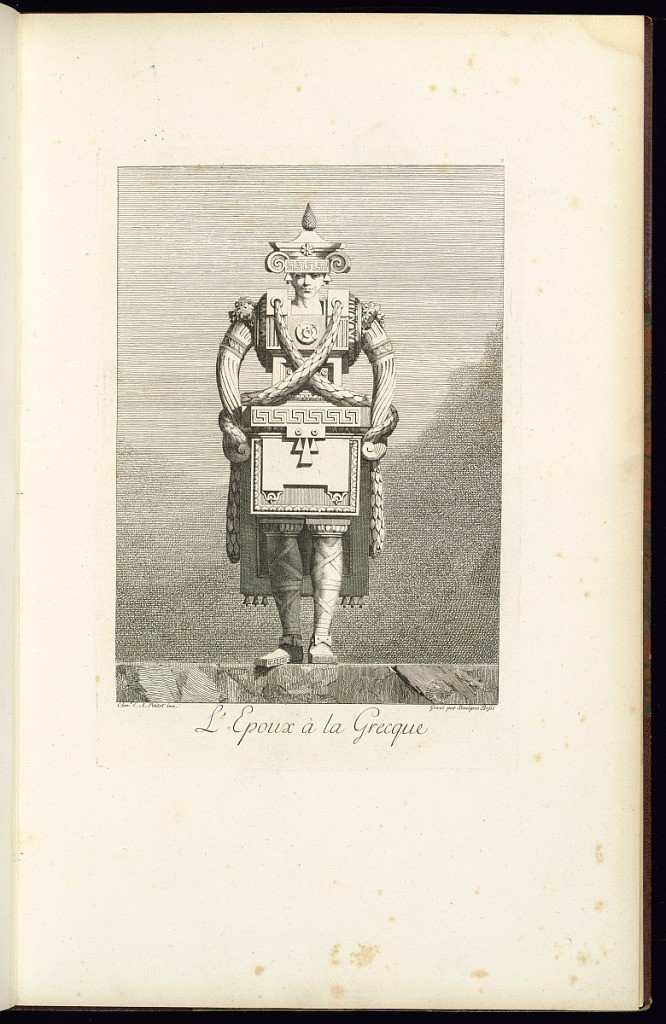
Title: L’Epoux à la Grecque
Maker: Ennemond Alexandre Petitot, French, 1727 – 1801
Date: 1771
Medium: Etching on paper
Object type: Print
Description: Print titled ‘L'Epoux à la Grecque', from a series of 10 plates featuring fanciful costumes inspired by Ancient Greek and Roman ornament and architectural motifs. A standing male figure wears a costume and headdress featuring Greek key friezes, scroll and acanthus leaf ornament, garlands of laurel leaves, rosettes, and arms in the shape of cornucopia of fruit. The plate is titled, signed and numbered.